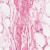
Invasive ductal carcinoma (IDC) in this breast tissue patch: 0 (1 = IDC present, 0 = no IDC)